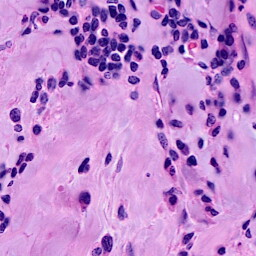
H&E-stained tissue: Breast